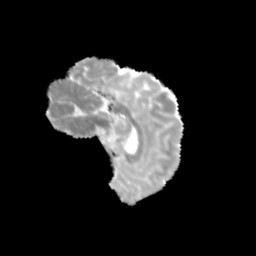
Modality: MD
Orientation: sagittal
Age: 11
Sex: female
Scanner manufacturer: siemens
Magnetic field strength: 3 T
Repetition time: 3.8 s
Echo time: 0.07 s